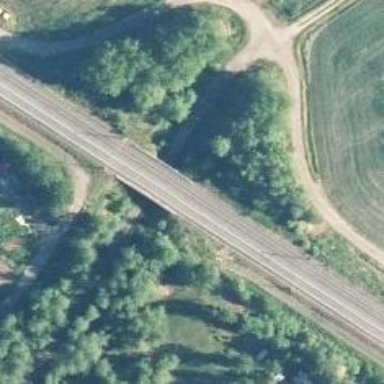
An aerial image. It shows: Railway with continuous electrified contact line.